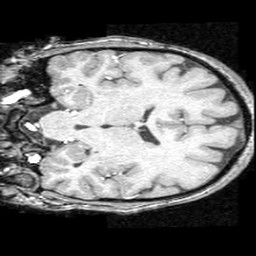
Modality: T1w
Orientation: coronal
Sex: female
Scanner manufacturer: ge
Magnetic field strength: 1.5 T
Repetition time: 21 s
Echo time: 0.008 s